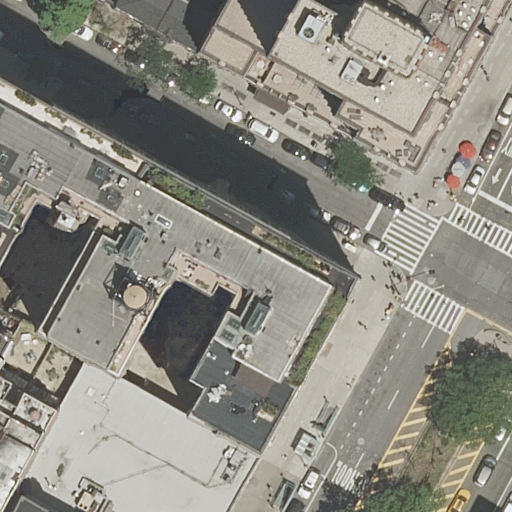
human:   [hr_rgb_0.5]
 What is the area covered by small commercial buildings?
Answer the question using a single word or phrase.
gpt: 0m2

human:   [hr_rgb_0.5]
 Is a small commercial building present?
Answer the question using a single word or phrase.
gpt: no

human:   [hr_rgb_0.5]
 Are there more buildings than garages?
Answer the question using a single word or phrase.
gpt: yes

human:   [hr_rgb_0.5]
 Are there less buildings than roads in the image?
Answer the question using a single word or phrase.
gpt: no

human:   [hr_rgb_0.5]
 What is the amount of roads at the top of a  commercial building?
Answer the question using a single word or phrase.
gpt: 0

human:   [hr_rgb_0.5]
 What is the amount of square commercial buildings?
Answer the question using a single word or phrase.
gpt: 0

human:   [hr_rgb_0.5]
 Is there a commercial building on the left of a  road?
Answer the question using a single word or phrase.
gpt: no

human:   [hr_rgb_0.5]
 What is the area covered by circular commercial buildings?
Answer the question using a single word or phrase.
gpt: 0m2

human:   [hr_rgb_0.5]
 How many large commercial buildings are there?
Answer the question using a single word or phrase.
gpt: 0

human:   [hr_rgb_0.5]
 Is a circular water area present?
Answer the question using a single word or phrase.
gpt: no

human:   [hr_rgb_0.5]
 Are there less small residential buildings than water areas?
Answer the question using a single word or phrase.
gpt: no

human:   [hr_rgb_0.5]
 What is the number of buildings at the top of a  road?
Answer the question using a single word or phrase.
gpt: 9

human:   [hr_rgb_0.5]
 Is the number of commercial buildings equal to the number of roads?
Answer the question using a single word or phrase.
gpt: no

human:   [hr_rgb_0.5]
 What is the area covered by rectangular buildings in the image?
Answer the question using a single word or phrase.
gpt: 160m2

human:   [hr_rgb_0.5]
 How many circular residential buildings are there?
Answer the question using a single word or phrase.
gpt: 0

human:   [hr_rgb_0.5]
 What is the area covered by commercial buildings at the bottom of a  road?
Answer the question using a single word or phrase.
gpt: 0m2

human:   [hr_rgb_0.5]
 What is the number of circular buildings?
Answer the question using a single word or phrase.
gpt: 0

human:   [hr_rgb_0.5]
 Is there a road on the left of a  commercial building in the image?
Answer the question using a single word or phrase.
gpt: no

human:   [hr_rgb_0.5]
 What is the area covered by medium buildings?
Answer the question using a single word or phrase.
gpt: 379m2

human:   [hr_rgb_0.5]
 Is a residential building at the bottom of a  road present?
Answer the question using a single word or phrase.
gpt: yes

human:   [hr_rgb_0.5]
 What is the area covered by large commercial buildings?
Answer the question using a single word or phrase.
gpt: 0m2

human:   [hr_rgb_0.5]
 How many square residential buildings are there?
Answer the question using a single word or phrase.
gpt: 0

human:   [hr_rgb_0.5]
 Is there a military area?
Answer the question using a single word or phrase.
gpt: no

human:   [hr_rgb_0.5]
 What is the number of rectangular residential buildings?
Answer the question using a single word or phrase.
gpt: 7

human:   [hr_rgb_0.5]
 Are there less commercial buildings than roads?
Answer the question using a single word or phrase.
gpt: yes

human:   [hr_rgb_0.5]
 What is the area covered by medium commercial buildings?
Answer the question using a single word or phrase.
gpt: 0m2

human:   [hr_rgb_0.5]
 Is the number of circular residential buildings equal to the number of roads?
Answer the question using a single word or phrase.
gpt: no

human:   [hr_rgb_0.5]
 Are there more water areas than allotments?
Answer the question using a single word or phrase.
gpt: no

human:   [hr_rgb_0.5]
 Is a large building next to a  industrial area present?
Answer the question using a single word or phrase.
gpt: no

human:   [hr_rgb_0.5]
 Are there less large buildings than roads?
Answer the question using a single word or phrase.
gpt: yes

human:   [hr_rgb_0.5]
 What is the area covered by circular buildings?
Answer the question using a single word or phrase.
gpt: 0m2

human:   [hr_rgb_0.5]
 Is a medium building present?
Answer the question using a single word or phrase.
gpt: yes

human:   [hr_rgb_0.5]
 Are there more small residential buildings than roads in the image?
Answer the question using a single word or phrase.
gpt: no

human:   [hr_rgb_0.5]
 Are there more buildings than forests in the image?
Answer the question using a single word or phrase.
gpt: yes

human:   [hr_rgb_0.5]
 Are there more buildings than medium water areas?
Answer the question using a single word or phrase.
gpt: yes

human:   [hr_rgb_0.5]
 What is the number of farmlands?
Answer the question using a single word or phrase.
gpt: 0

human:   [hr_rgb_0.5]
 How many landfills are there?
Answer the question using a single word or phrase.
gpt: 0